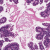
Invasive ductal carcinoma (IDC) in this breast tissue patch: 0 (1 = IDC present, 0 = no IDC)